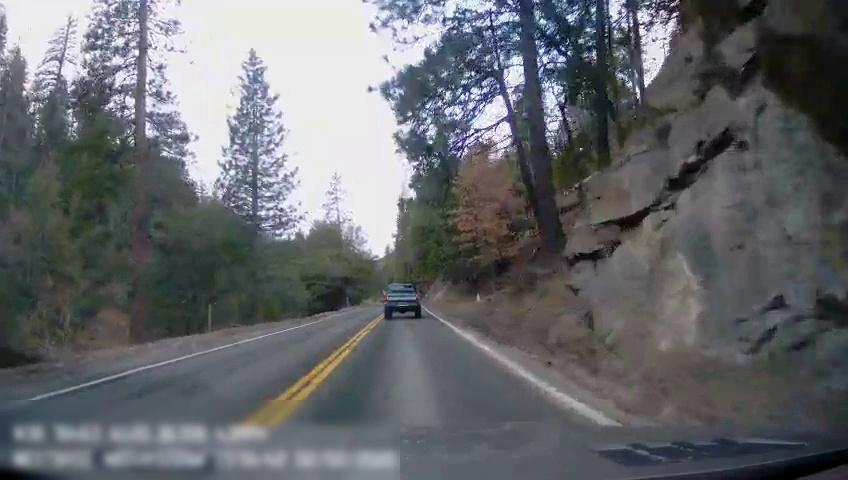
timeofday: Day
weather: Sunny
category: Drivable Space
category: Vehicles | Truck
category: Lanes | Current Lane
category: Lanes | Current Lane
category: Lanes | Alternate Lane